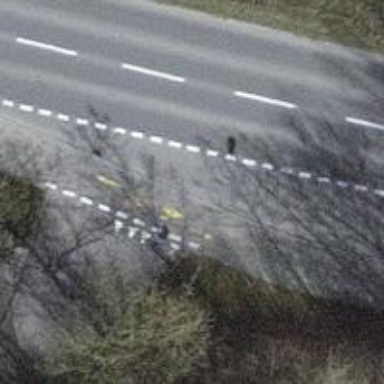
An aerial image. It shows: Road with "give way" sign.